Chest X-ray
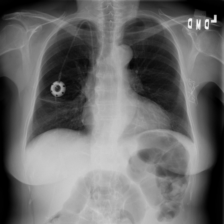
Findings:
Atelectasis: positive
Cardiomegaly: negative
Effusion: negative
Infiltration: negative
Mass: negative
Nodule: negative
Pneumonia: negative
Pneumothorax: negative
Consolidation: negative
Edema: negative
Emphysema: negative
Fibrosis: negative
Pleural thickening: negative
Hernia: negative